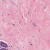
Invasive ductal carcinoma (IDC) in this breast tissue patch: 0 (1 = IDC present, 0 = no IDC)